Question: I have been developing a package and I found out, that I'd love to show a problem (meaning something like the screenshot just with different message)

when there is a wrong value passed to one of the functions.
I have a code that looks something like this:
'''
interface IEdge {
id: string
}
interface IModule {
id: string
data: {
inputEdges: IEdge[]
}
}
const sampleModule = {
id: "sampleModule",
data: {
inputEdges: [
{
id: "sampleEdge"
},
{
id: "anotherEdge"
}
]
}
}
class Package {
module: IModule|null = null
init(module: IModule) {
this.module = module
}
recieveOnEdge(
edgeId: string,
callback: any
){
console.log(edgeId, callback)
}
}
const packageInstance = new Package()
packageInstance.init(sampleModule)
packageInstance.recieveOnEdge("sampleEdge", "doesNotMatter")
'''
I want to show an problem in editor, when first parameter of '.recieveOnEdge' is not one of the IDs of inputEdges property on 'packageInstance.module', but I don't know how to do so, as ID can be whatever string the developer desires.
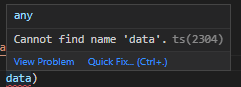
Answer: In order for the compiler to keep track of the string <URL> of those types, and all the types and interfaces that hold such ids should be generic as well.
Something like this:
'''
interface IEdge<K extends string = string> {
id: K
}
interface IModule<K extends string = string> {
id: string
data: {
inputEdges: readonly IEdge<K>[]
}
}
'''
Here I've added the generic type parameter 'K' to both 'IEdge' and 'IModule'. If you don't specify them they will <URL>:
'''
const sampleModule = {
id: "sampleModule",
data: {
inputEdges: [
{
id: "sampleEdge"
},
{
id: "anotherEdge"
}
]
}
} as const;
'''
That 'as const' causes the compiler to infer 'sampleModule' as this type:
'''
/* const sampleModule: {
readonly id: "sampleModule";
readonly data: {
readonly inputEdges: readonly [{
readonly id: "sampleEdge";
}, {
readonly id: "anotherEdge";
}];
};
} */
'''
So now the compiler definitely knows that '"sampleEdge"' and '"anotherEdge"' are valid edge ids. Also note that 'inputEdges' has been inferred as a <URL>.
---
To make this easy, I'm going to replace your 'init()' method with a constructor argument. That way, the type of your package instance can know about the edge ids from the moment it's created. Otherwise we'd have to try to narrow the type when you call 'init()', which is hard to do properly. You can technically do it by making 'init()' an <URL>, but it's not fun. Unless someone needs to have a package instance sit around before it's initialized, we should have the initialization done in the constructor, which is more conventional anyway.
Here it is:
'''
class Package<K extends string> {
constructor(public module: IModule<K>) { }
recieveOnEdge(
edgeId: K,
callback: any
) {
console.log(edgeId, callback)
}
}
'''
So you can see that 'receiveOnEdge()' only takes an 'edgeId' of type 'K'. Let's test it out:
'''
const packageInstance = new Package(sampleModule);
// const packageInstance: Package<"sampleEdge" | "anotherEdge">
'''
So the compiler infers that 'packageInstance' is of type 'Package<"sampleEdge" | "anotherEdge">', leading to the behavior you wanted with 'receiveOnEdge()':
'''
packageInstance.recieveOnEdge("sampleEdge", "doesNotMatter"); // okay
packageInstance.recieveOnEdge("badEdge", "doesNotMatter"); // error
'''
<URL>